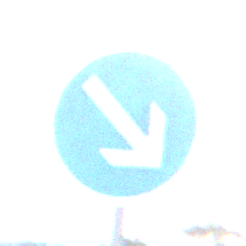
Verkehrszeichen: VorgeschriebeneVorbeifahrtRechts
Umgebung: Outdoor, Nature
Tageszeit: SunriseSunset
Wetter: PartlyCloudy
Licht: Natural
Jahreszeit: NotSpecified
Kontrast: LowContrast